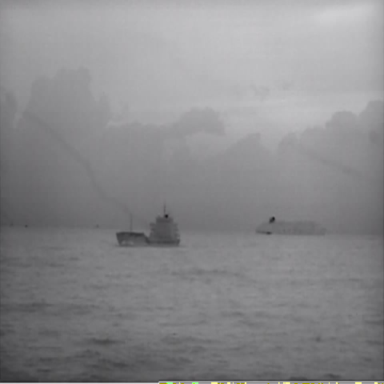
There is a liner in the infrared image.